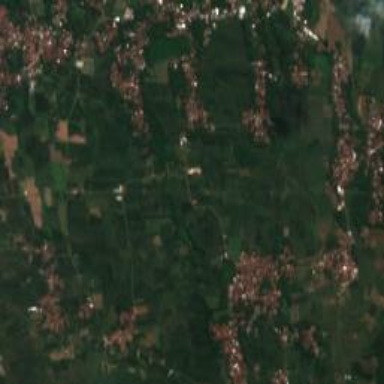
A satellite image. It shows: Village area.